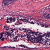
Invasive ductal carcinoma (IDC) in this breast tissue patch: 0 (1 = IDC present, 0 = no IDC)